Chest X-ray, AP view. Patient: 58 years old, sex M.
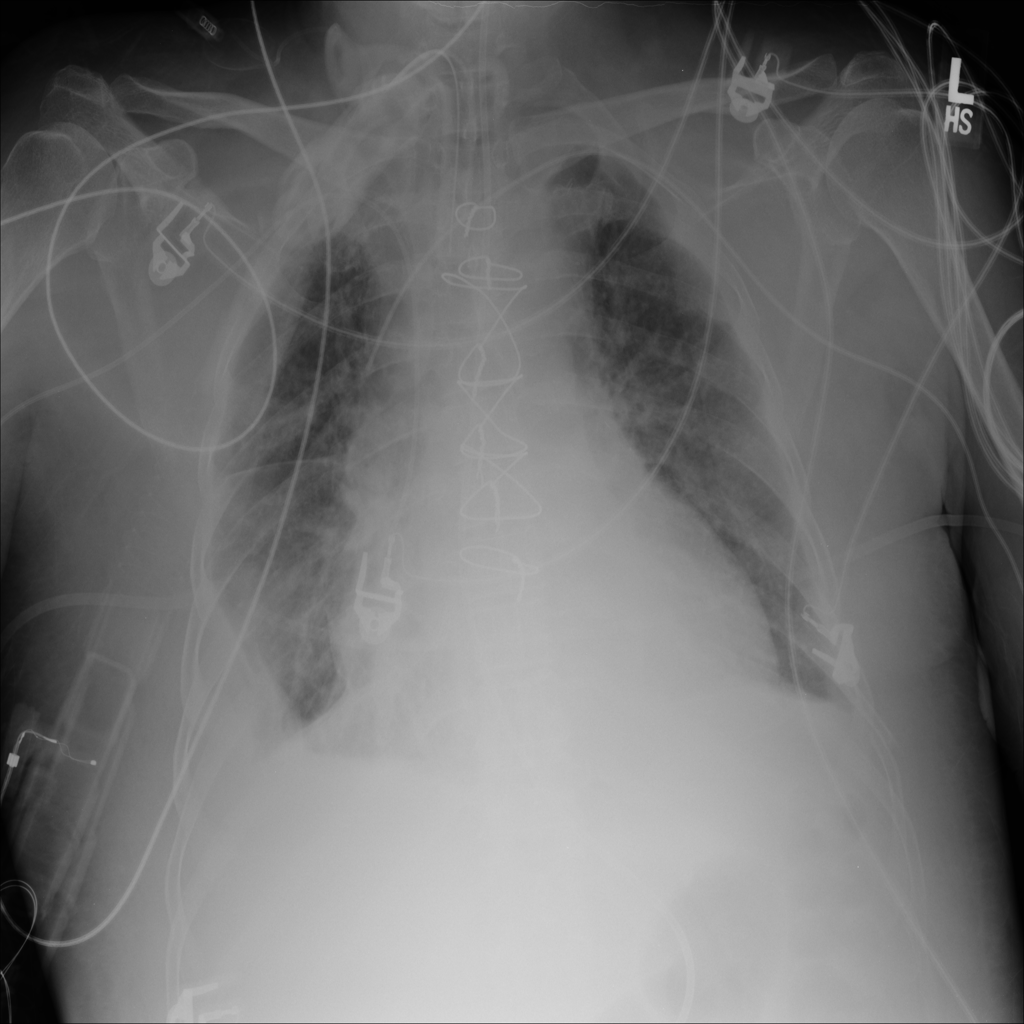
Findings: Effusion